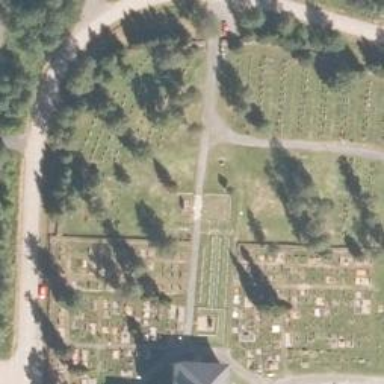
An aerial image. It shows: Historical war memorial.